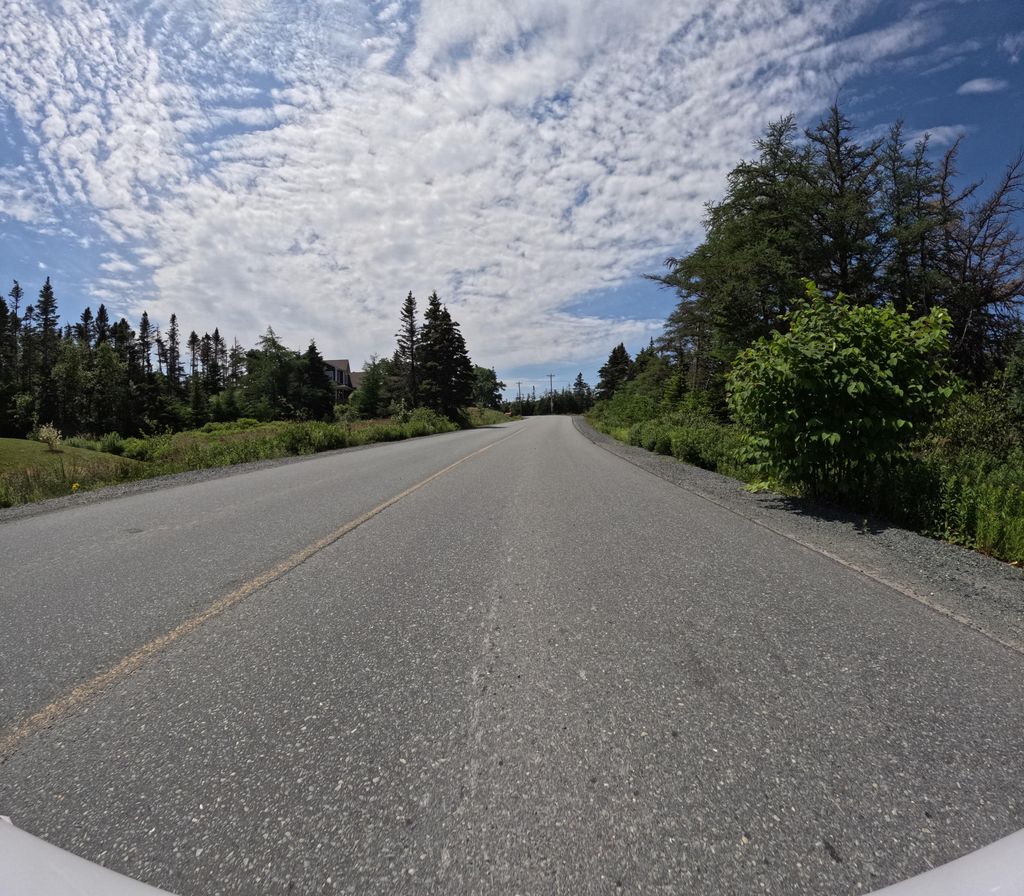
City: st_johns